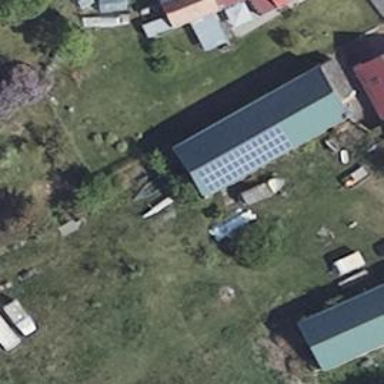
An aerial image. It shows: Solar photovoltaic panel generator producing electricity in small installation.